Question: When I try to align my component it goes either left side or right side.
So I just want the solution to get rid of this problem, and also tell me how set the size of the panel as 400 x 350 pixel.

Here is my code....'titleLabel' and 'ResultLabel' should be aligned in center
'''
public TimeGui() {
layout = new GridBagLayout();
setSize(400, 350); //**Its not working**
setBackground(Color.LIGHT_GRAY);
setBorder(BorderFactory.createLineBorder(Color.BLACK));
setBorder(new TitledBorder(new EtchedBorder(), "Time Conversion") );
setLayout(layout);
layoutConstraints = new GridBagConstraints();
textField1 = new JTextField(10);
textField2 = new JTextField(10);
String[] names1 = {"Seconds", "Minutes", "Hours", "Days", "Weeks"};
comboBox1 = new JComboBox<>(names1);
comboBox2 = new JComboBox<>(names1);
titleLabel = new JLabel("Time Conversion Unit", JLabel.CENTER);
resultLabel = new JLabel("Result Label");
equalLabel = new JLabel("=");
convertButton = new JButton("Convert");
layoutConstraints.fill = GridBagConstraints.HORIZONTAL;
Insets inset = new Insets(10, 10, 10, 10);
layoutConstraints.anchor = GridBagConstraints.CENTER;
addComponent(titleLabel, 0, 0, 2, 2, inset ); // I tried (0,1,2,2)
addComponent(comboBox1, 3, 0, 2, 3, inset);
addComponent(comboBox2, 3, 2, 2, 3, inset);
addComponent(textField1, 6, 0, 1, 2, inset);
addComponent(equalLabel, 6, 1, 1, 2, inset);
addComponent(textField2, 6, 2, 1, 2, inset);
addComponent(resultLabel, 8, 1, 2, 1, inset);
addComponent(convertButton, 10, 0, 2, 2, inset);
}
private void addComponent(Component component, int row,
int column, int width, int height, Insets inset1) {
layoutConstraints.gridx = column;
layoutConstraints.gridy = row;
layoutConstraints.gridwidth = width;
layoutConstraints.gridheight = height;
layoutConstraints.insets = inset1;
layout.setConstraints(component, layoutConstraints);
add(component);
}
}
'''
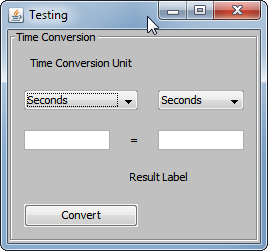
Answer: The problem is with your 'gridwidth' and your 'fill' properties...

Basically all I changed was...
'''
addComponent(titleLabel, 0, 0, GridBagConstraints.REMAINDER, 2, inset); // I tried (0,1,2,2)
addComponent(comboBox1, 3, 0, 1, 3, inset);
addComponent(comboBox2, 3, 2, 1, 3, inset);
addComponent(textField1, 6, 0, 1, 2, inset);
addComponent(equalLabel, 6, 1, 1, 2, inset);
addComponent(textField2, 6, 2, 1, 2, inset);
layoutConstraints.fill = GridBagConstraints.NONE;
addComponent(resultLabel, 8, 0, GridBagConstraints.REMAINDER, 1, inset);
addComponent(convertButton, 10, 0, GridBagConstraints.REMAINDER, 2, inset);
'''
You could play around with a few of the others.
As for defining the actual size of the panel, the best you can do is to override the 'getPreferredSize' method of the 'TimeGui'...
'''
@Override
public Dimension getPreferredSize() {
return new Dimension(400, 350);
}
'''
Which will "suggest" to the parent container what size you would like to be laid out to. Just remember, this is an optional value and layout managers are well within there rights to ignore it.